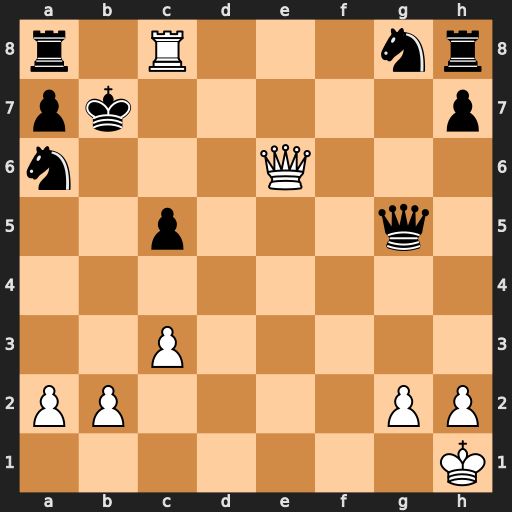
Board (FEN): r1R3nr/pk5p/n3Q3/2p3q1/8/2P5/PP4PP/7K
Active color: w
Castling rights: -
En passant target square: -
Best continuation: Qc6#